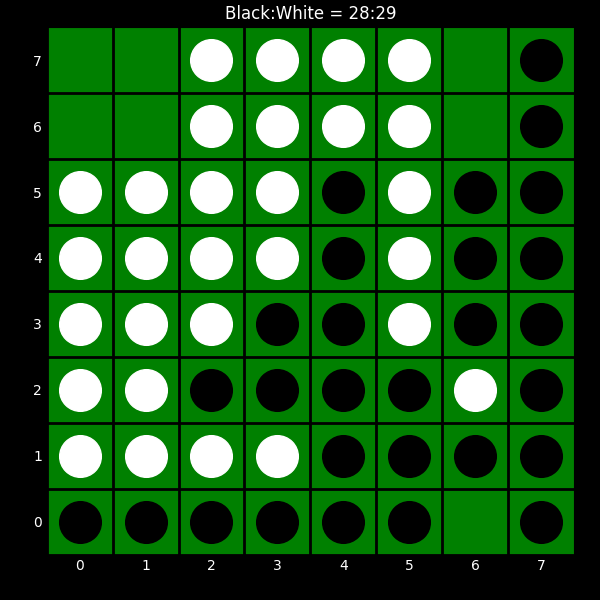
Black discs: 28
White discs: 29